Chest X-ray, AP view. Patient: 56 years old, sex M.
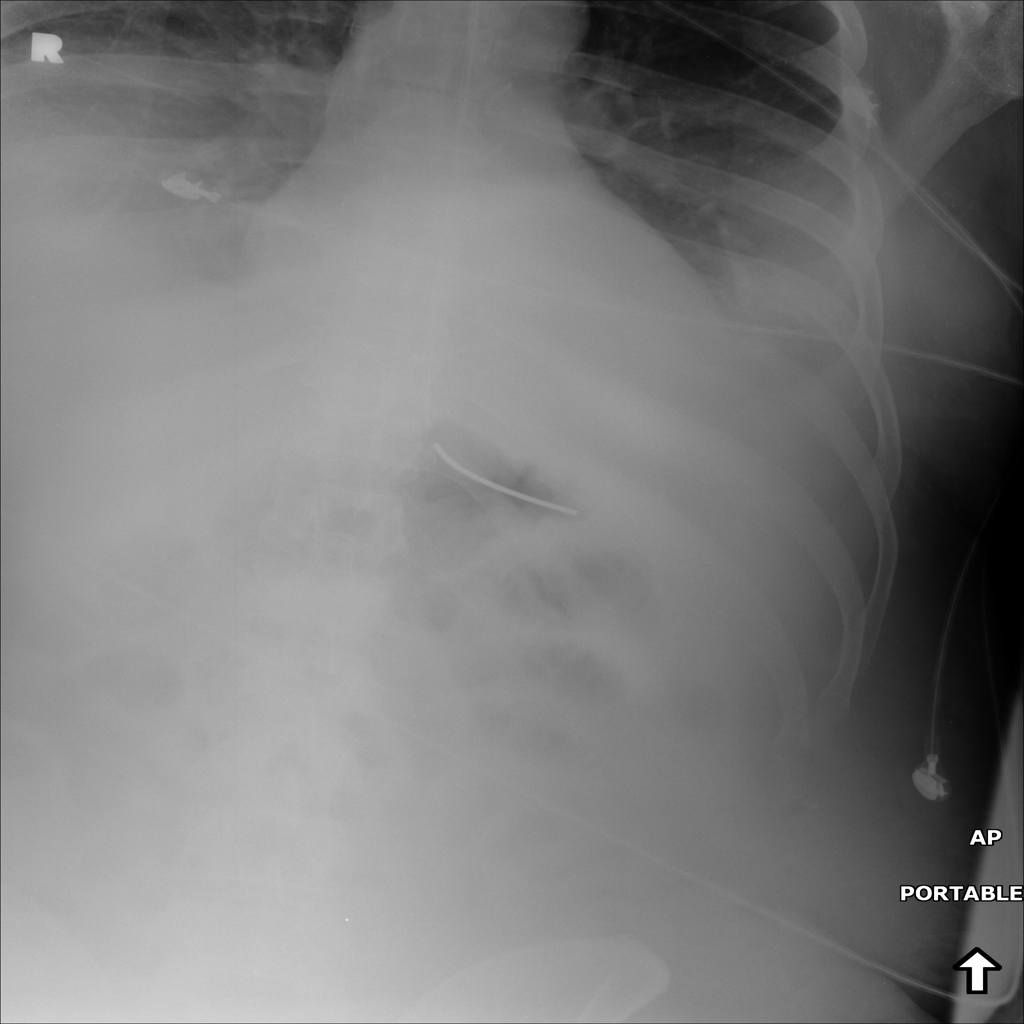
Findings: No Finding